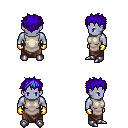
a pixel art fantasy rpg character, male body template, dark elf, purple skin, white tunic, robe skirt, blue bedhead hairstyle, gold gloves, metal boots, four views (front, back, left, right), 2x2 character sprite sheet, small pixel art, hard edges, no anti-aliasing